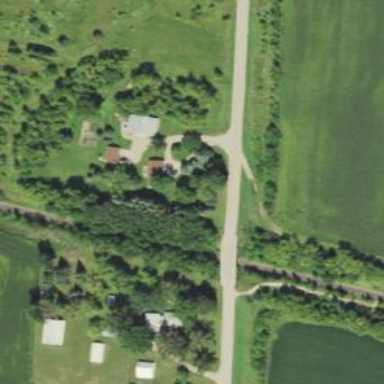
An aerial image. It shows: Residential road with bridge.